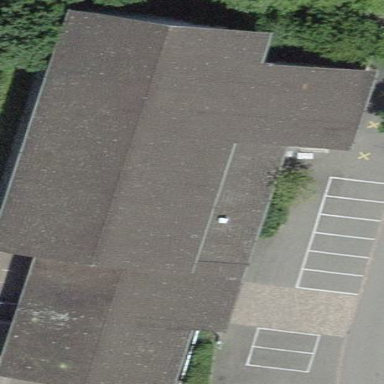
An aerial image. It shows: Public building.